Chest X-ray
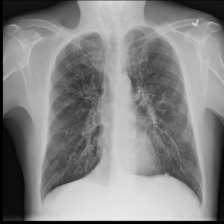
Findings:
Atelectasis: negative
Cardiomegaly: negative
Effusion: negative
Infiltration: positive
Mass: negative
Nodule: negative
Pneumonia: negative
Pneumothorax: negative
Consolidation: negative
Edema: negative
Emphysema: negative
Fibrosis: positive
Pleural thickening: negative
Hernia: negative